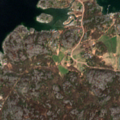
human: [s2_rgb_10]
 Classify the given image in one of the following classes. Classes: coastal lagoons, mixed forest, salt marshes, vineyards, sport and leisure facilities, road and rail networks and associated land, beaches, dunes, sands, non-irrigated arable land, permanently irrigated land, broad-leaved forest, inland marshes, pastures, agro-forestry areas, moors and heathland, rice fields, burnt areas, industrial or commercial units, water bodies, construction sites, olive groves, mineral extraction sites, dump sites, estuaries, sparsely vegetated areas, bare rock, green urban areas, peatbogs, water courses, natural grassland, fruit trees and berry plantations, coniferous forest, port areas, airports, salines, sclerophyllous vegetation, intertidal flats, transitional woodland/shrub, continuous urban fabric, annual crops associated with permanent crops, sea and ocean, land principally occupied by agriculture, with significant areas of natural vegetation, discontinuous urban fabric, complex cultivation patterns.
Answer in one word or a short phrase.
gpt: broad-leaved forest, mixed forest, bare rock, sea and ocean